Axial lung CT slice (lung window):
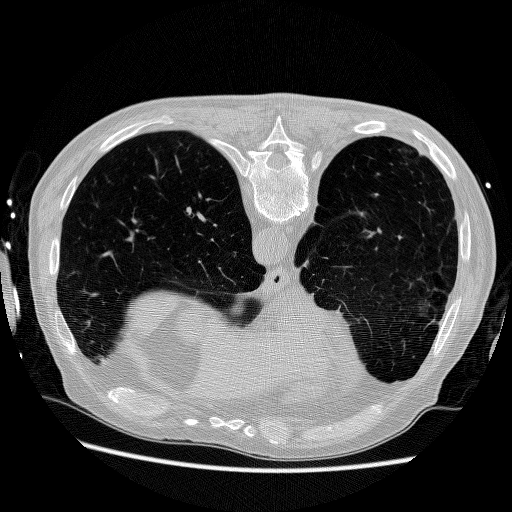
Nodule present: no